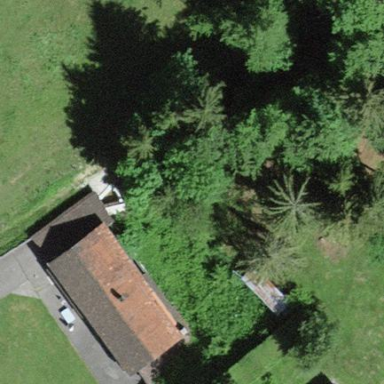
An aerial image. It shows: Simple and straightforward house.